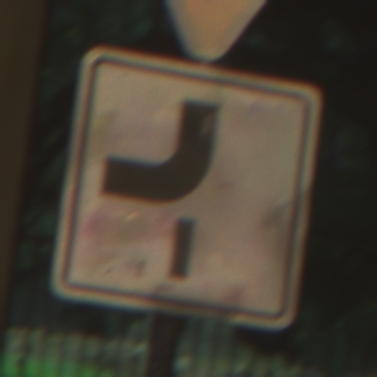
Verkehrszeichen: VerlaufVorfahrtsstrasse7
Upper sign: VorfahrtGewaehren
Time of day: Night
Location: Outdoor (Suburban)
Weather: PartlyCloudy
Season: NotSpecified
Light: Artificial